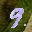
Label: 9